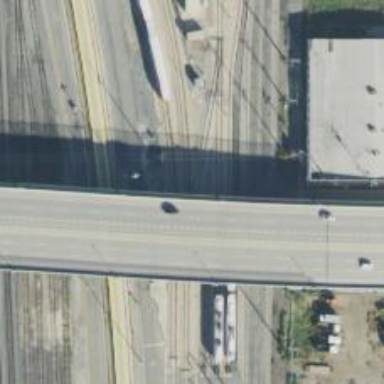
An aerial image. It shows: Light rail railway.